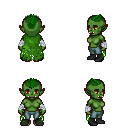
a pixel art fantasy rpg character, female body template, orc, green skin, green tattered cape, teal pants, green short mohawk hairstyle, white cloth bandages, black shoes, four views (front, back, left, right), 2x2 character sprite sheet, small pixel art, hard edges, no anti-aliasing